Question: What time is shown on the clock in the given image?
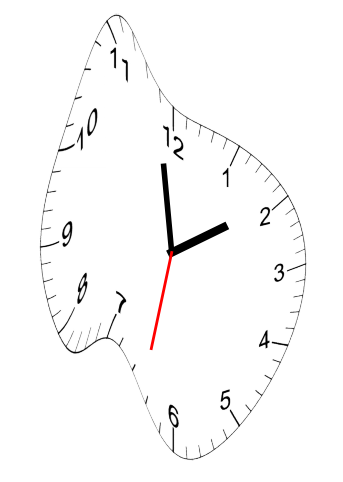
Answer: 01:58:32